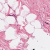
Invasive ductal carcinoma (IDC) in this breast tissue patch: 0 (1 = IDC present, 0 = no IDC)